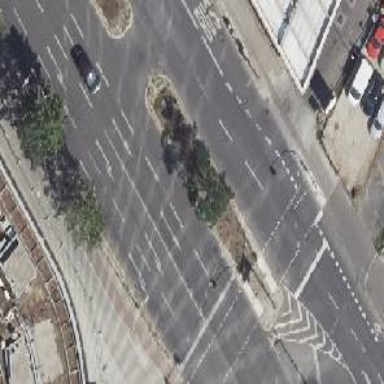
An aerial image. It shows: Traffic island.